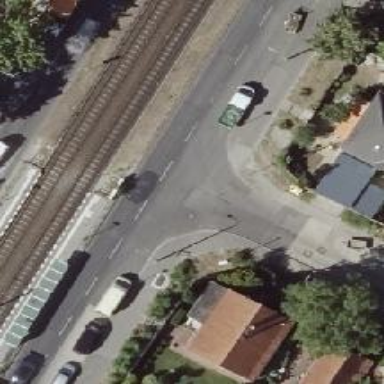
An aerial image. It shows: Secondary road with asphalt surface and lane markings. There is parking lane on the right side.